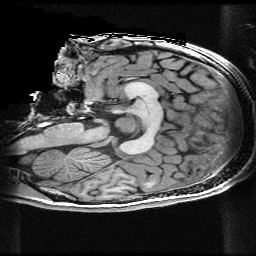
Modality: T1w
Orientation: sagittal
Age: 30
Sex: male